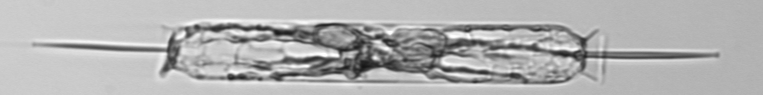
Label: Ditylum_brightwellii